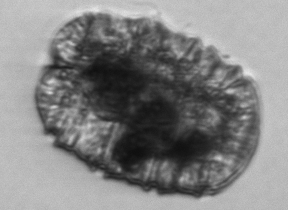
Label: Polykrikos